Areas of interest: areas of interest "Science and Technology Museum"
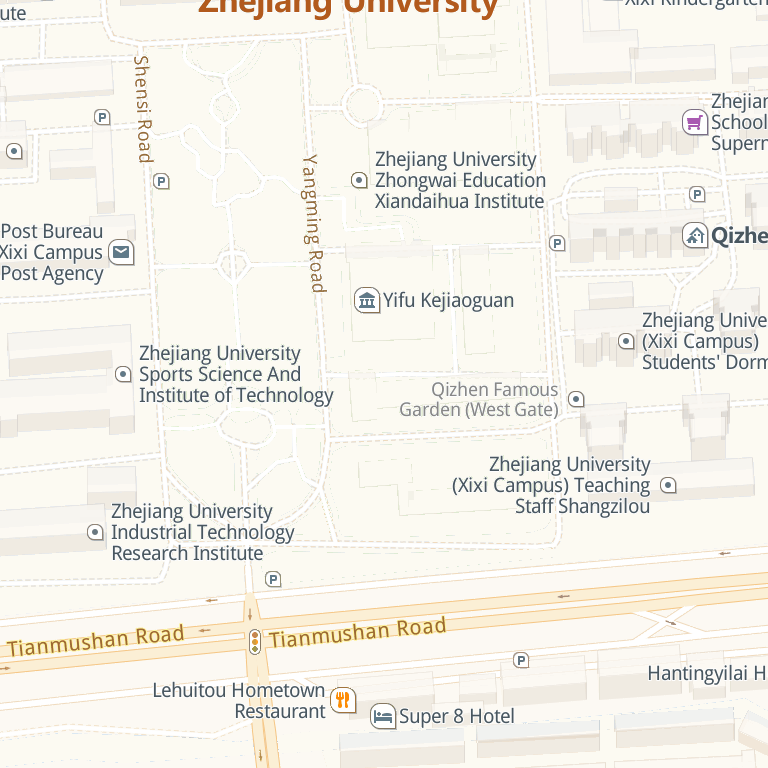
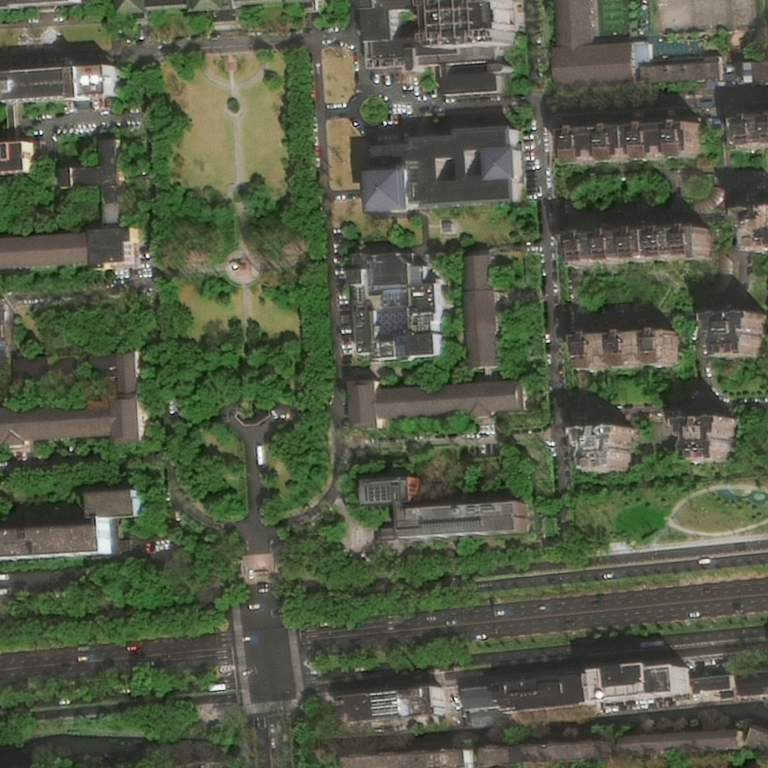